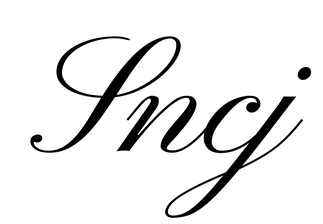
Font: PinyonScript-Regular